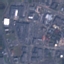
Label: Industrial